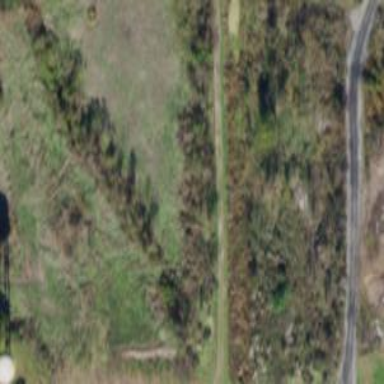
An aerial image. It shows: Abandoned spur railway.